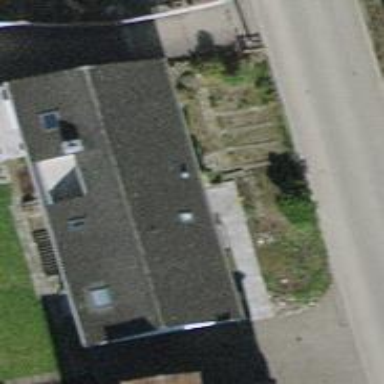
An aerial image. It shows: Building with tile roof.